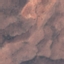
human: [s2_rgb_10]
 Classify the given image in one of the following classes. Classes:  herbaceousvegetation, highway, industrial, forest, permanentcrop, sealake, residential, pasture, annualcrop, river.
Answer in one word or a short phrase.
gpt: HerbaceousVegetation